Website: home-depot
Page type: review-order
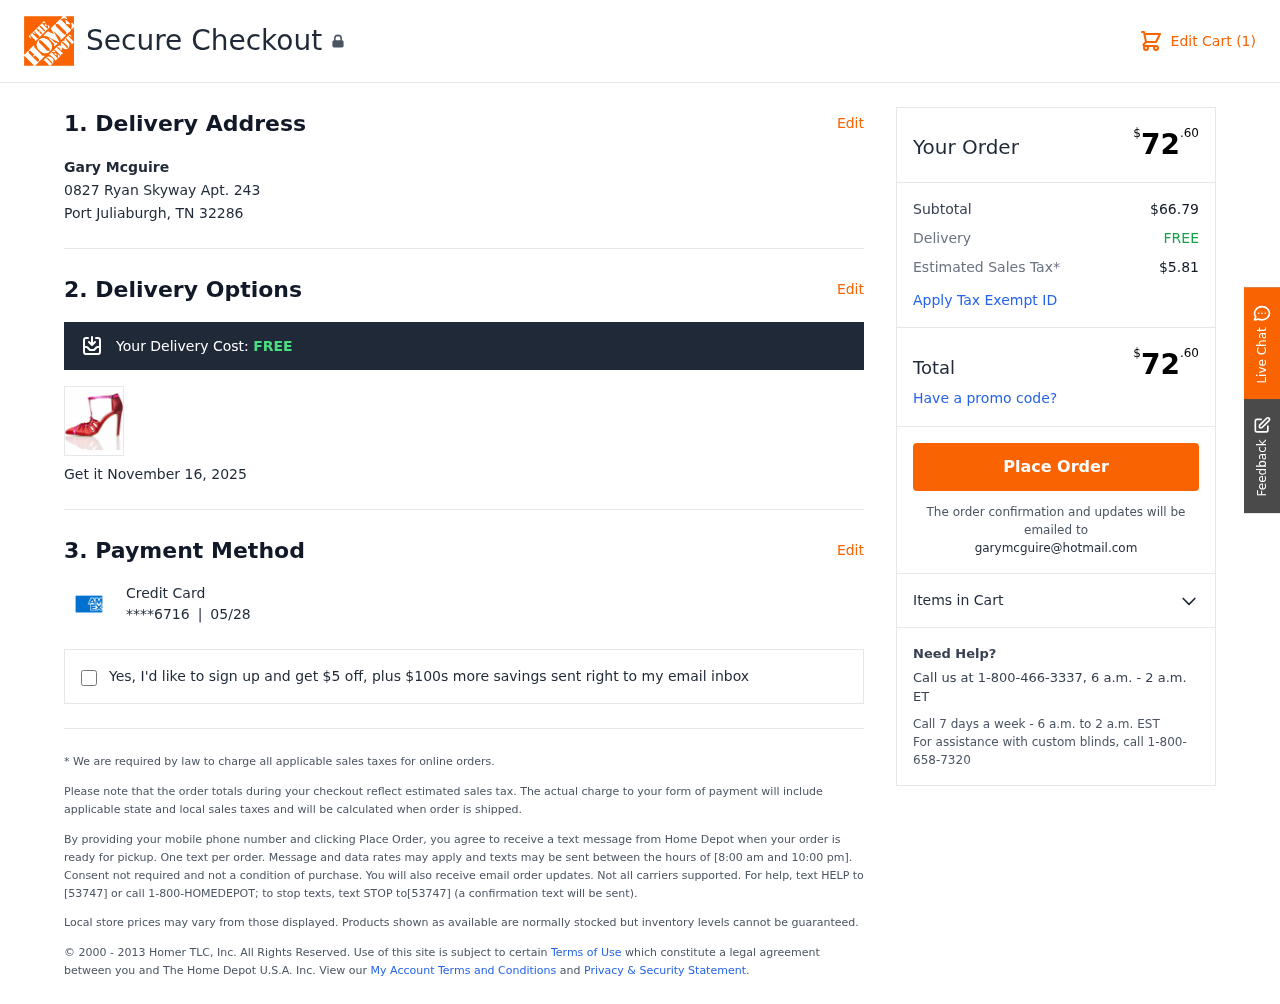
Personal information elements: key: PII_CARD_EXPIRY
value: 05/28
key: PII_CARD_LAST4
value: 6716
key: PII_CITY_STATE_ZIP
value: Port Juliaburgh, TN 32286
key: PII_EMAIL
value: garymcguire@hotmail.com
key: PII_FULLNAME
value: Gary Mcguire
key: PII_STREET
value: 0827 Ryan Skyway Apt. 243
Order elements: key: ORDER_NUM_ITEMS
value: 1
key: ORDER_SHIPPING_COST
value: FREE
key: ORDER_DELIVERY_DATE
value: November 16, 2025
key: ORDER_TOTAL
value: $72.60
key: ORDER_SUBTOTAL
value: $66.79
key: ORDER_TAX
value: $5.81